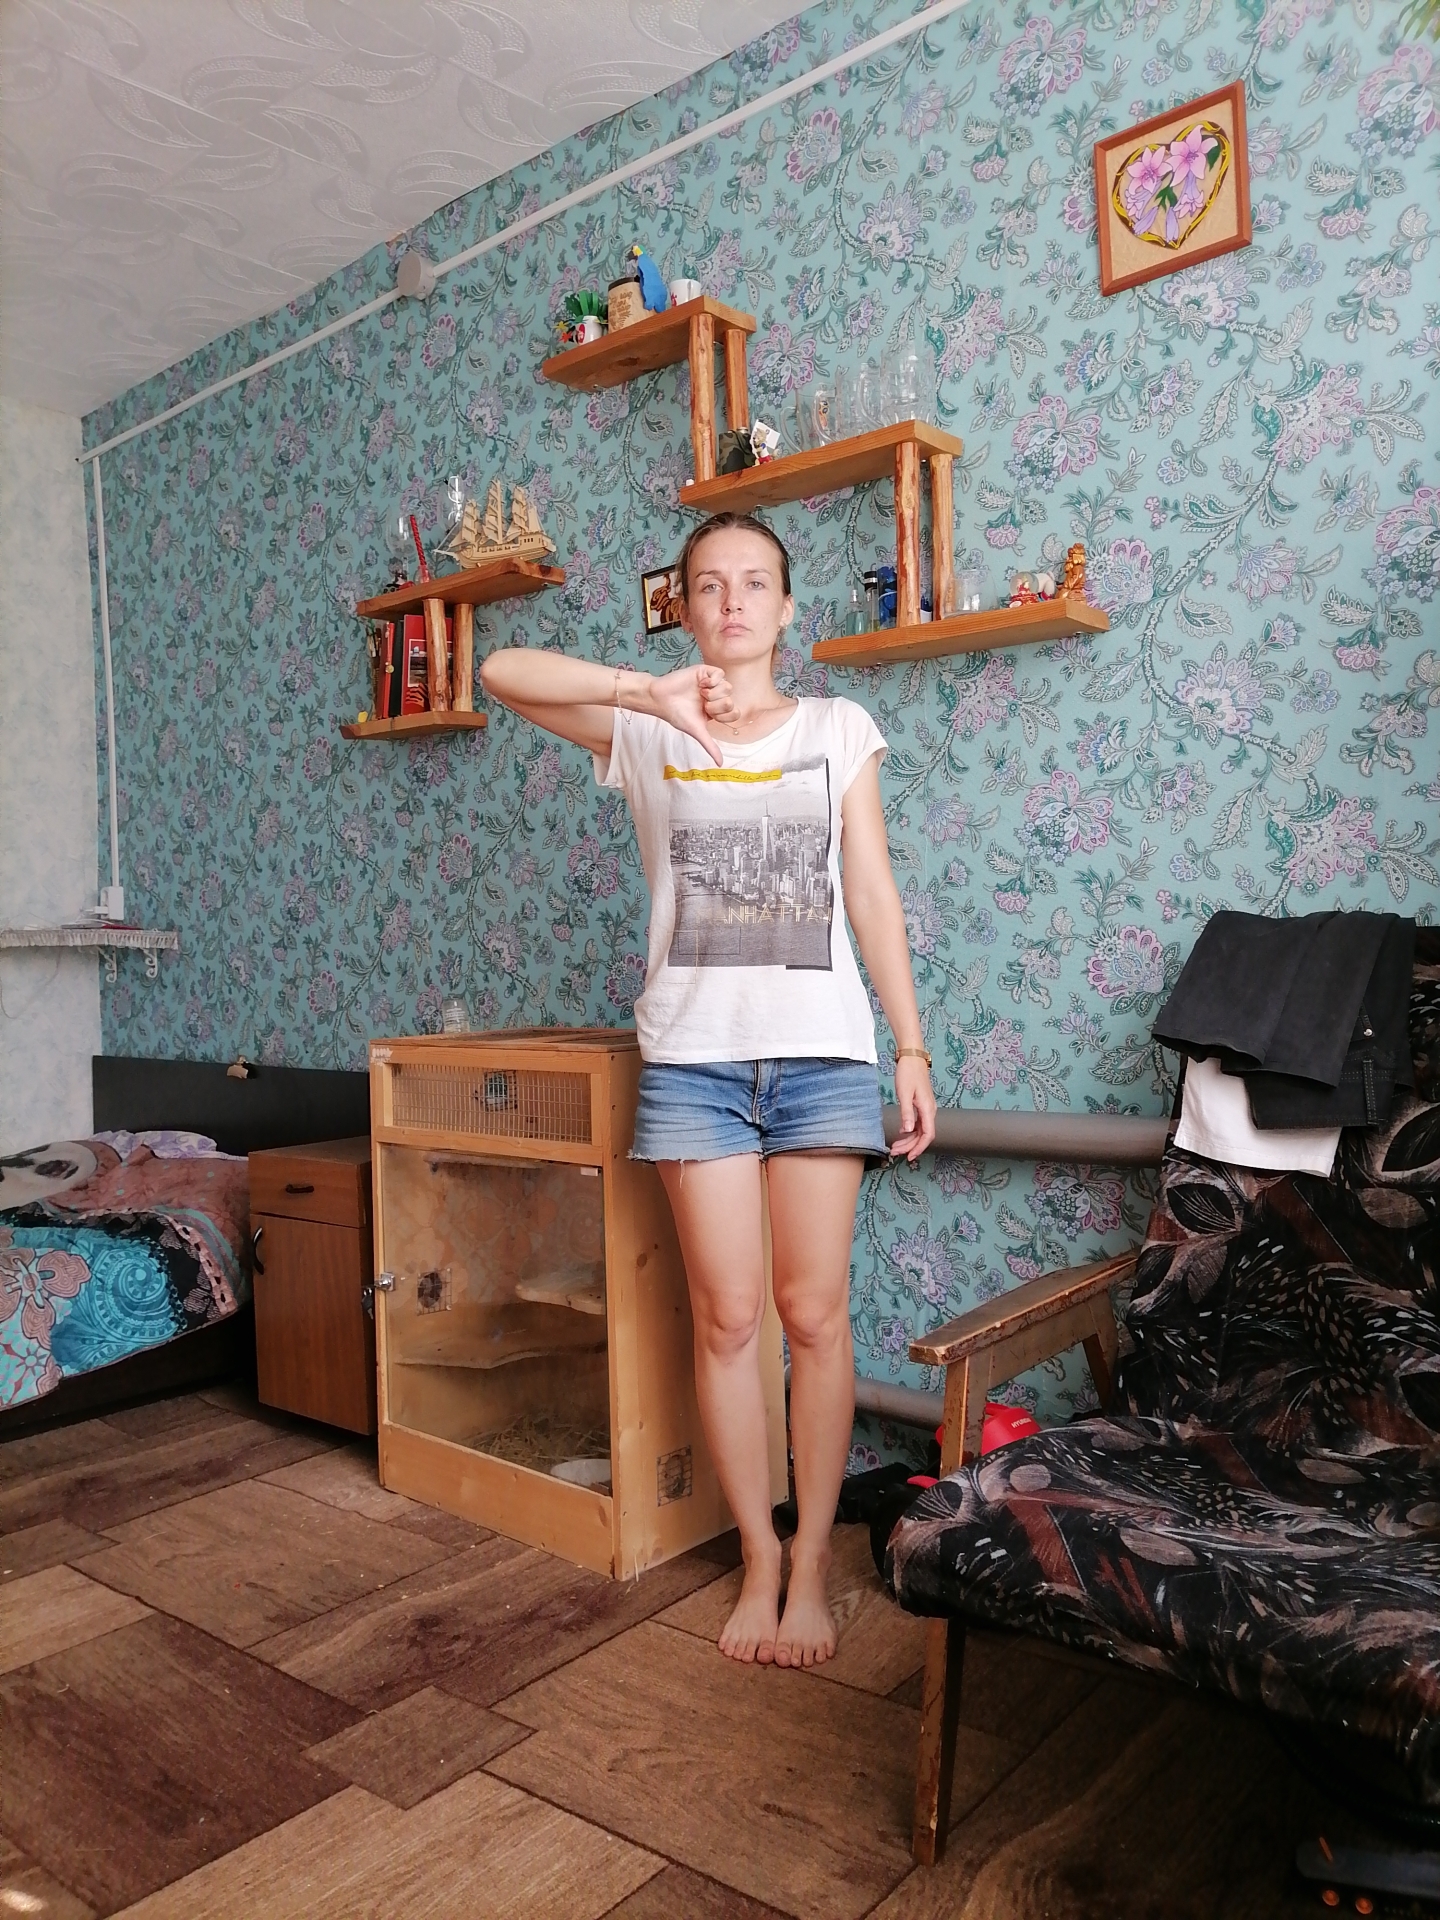
Label: clear